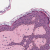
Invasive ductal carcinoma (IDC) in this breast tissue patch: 0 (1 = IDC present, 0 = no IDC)